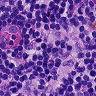
Metastatic tissue present: no